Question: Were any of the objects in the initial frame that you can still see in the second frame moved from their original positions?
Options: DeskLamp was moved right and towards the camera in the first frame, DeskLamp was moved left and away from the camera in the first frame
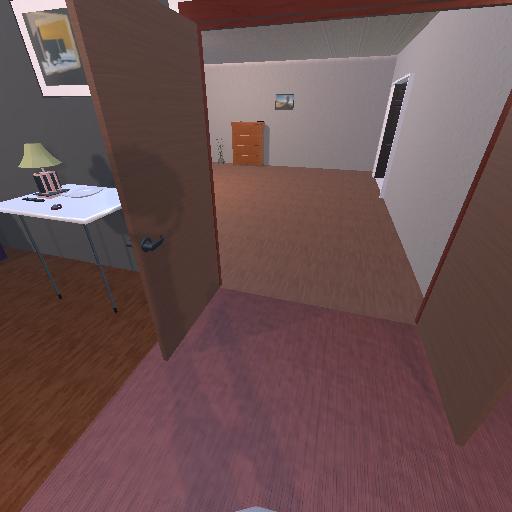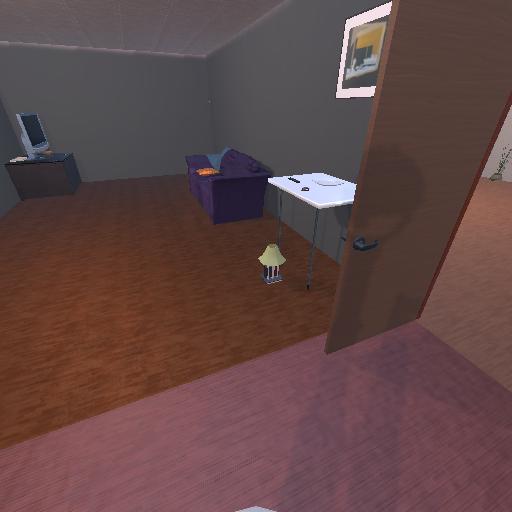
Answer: DeskLamp was moved right and towards the camera in the first frame